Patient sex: M
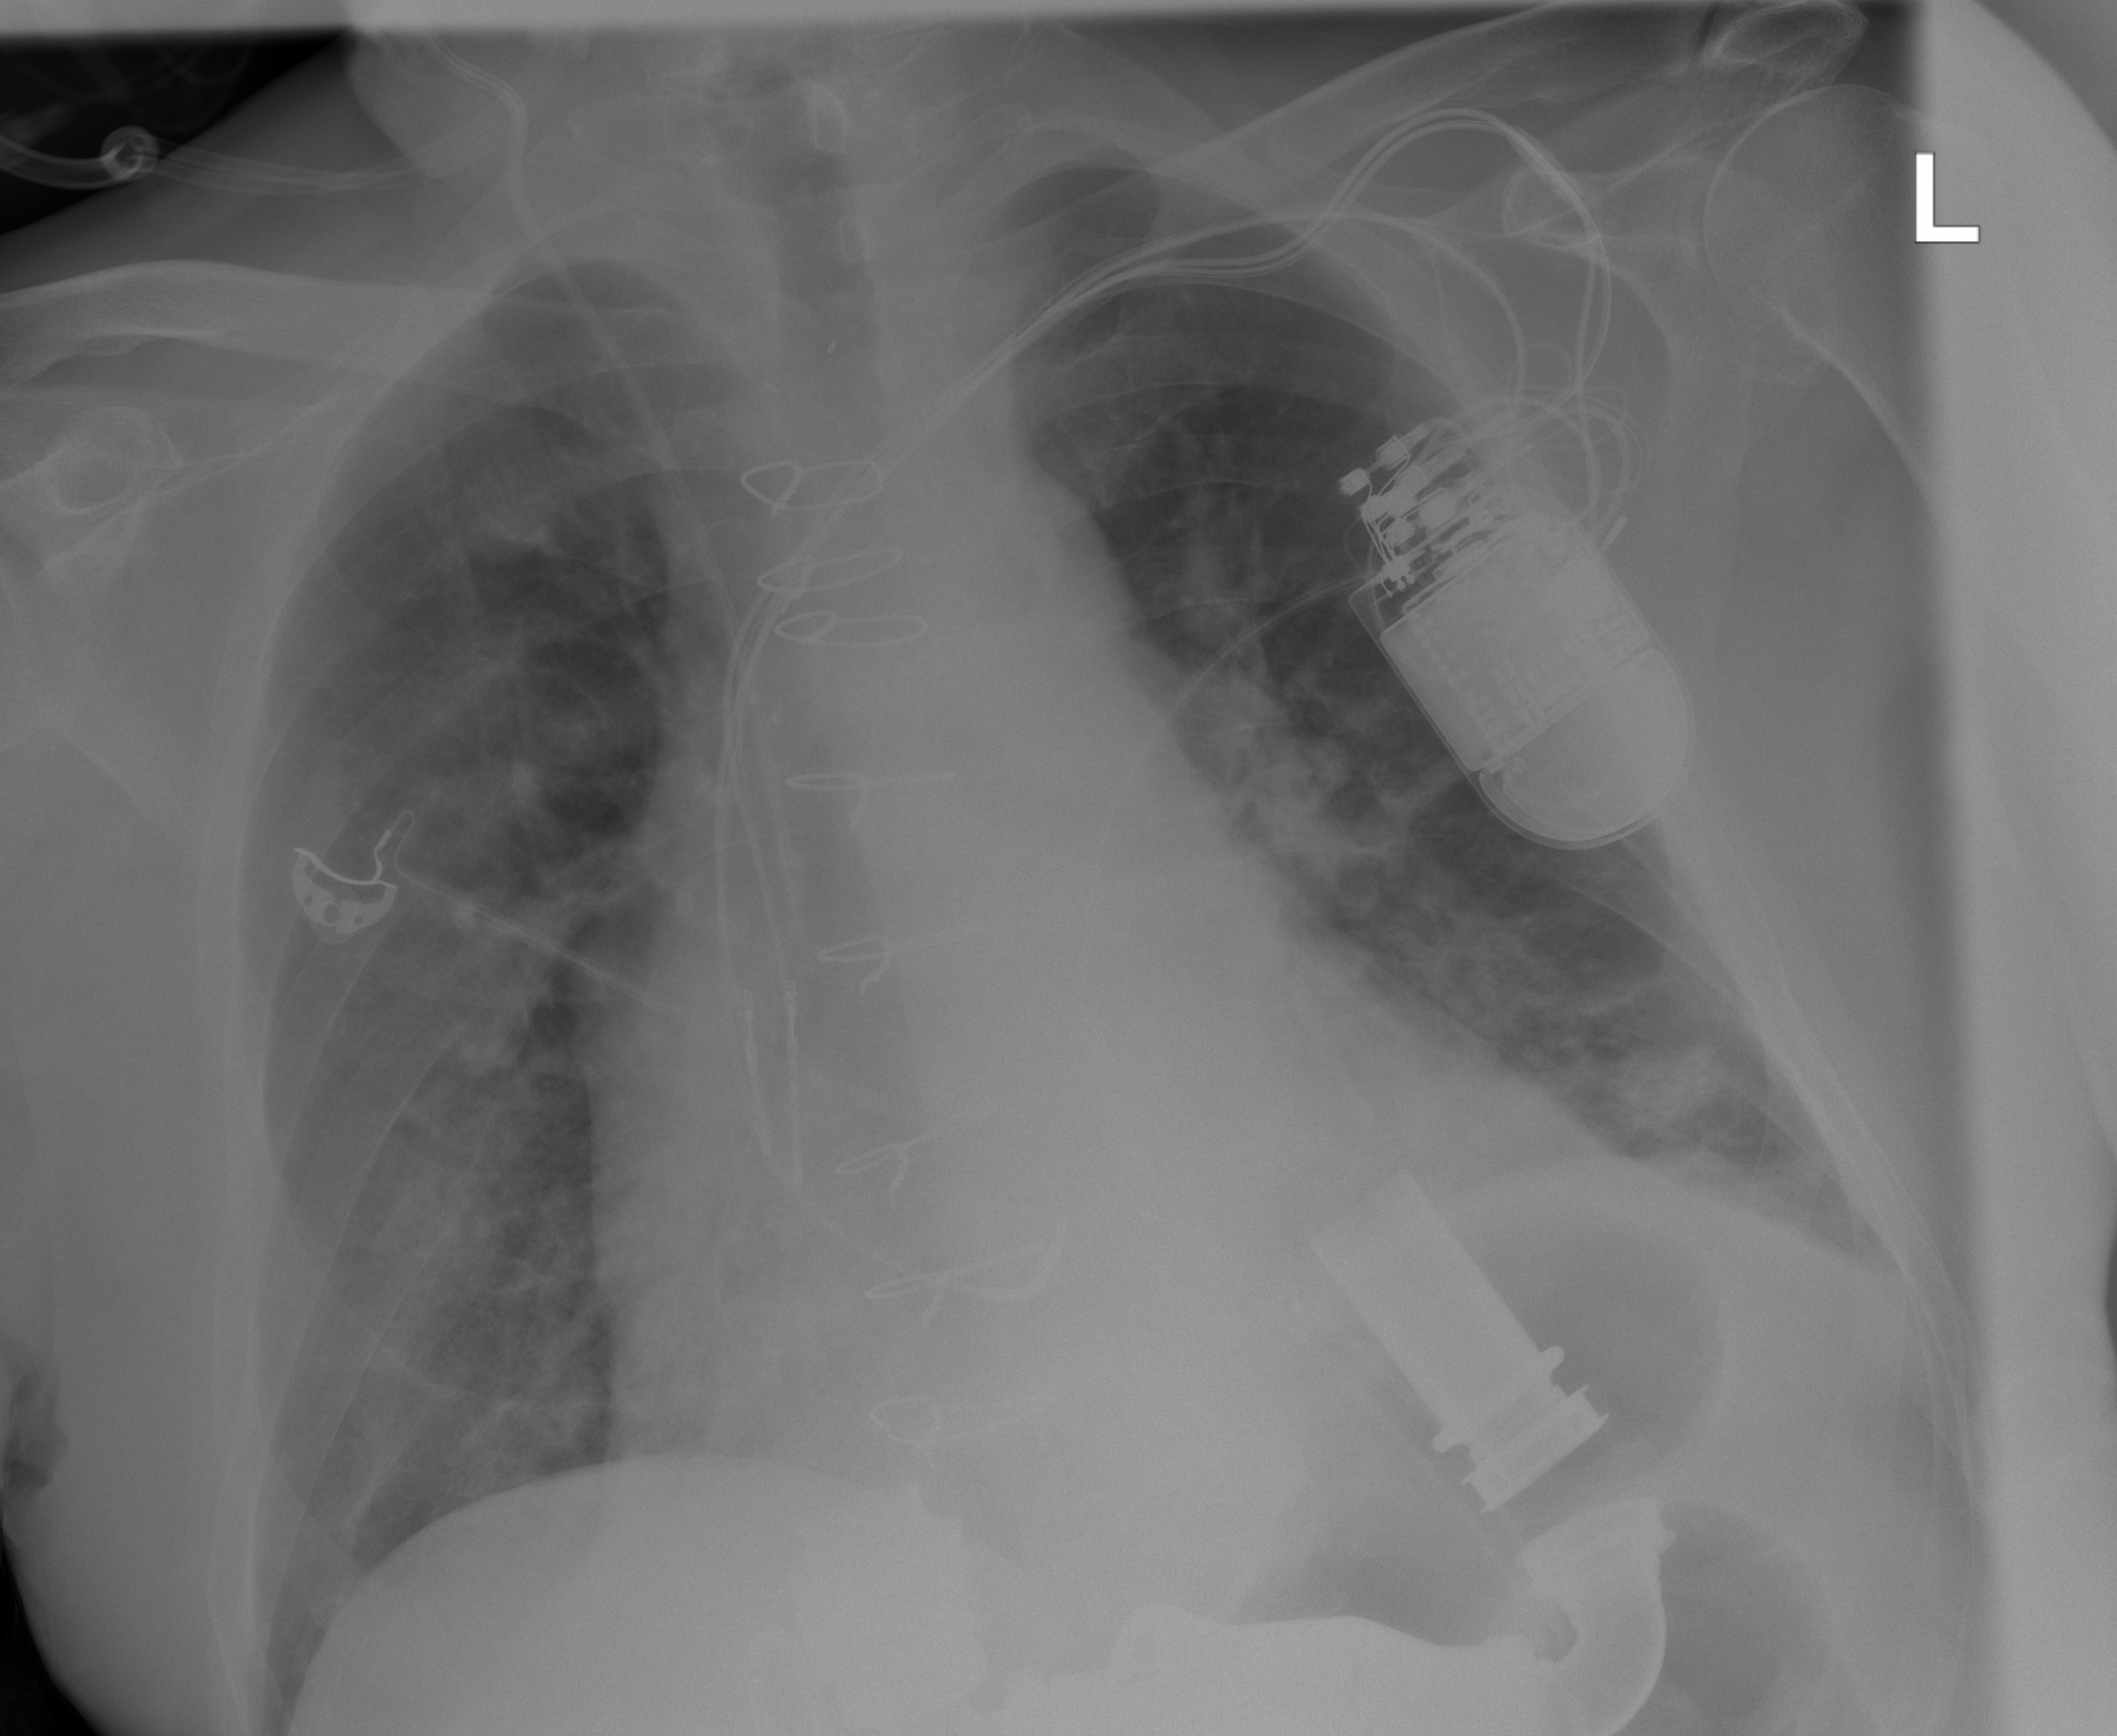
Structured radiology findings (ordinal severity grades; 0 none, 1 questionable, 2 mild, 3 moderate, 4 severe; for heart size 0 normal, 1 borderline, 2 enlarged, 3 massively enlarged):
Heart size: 3
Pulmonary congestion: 2
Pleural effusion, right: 0
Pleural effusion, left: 2
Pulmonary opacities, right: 2
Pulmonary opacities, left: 2
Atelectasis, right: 0
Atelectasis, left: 2